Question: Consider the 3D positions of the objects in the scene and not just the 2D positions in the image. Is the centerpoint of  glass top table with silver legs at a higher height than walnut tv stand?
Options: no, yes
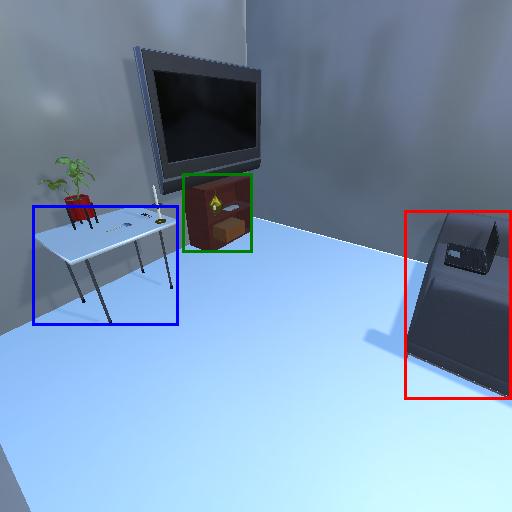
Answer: no